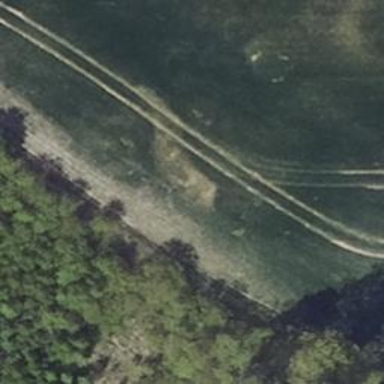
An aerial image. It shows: Track with very rough surface.